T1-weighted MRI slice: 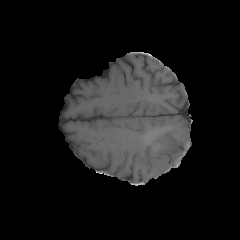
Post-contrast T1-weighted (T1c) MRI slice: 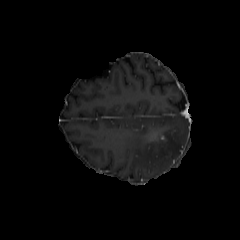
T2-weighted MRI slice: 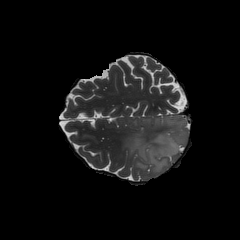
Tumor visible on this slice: yes